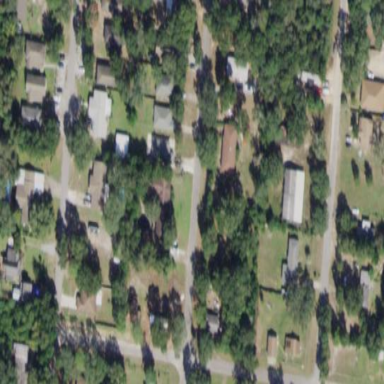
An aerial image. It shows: Residential area consisting of single-family homes.